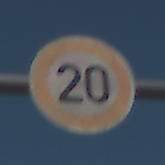
Verkehrszeichen: Geschwindigkeit20
Umgebung: Outdoor, Urban
Tageszeit: Midday
Wetter: Clear
Licht: Natural
Jahreszeit: NotSpecified
Kontrast: HighContrast